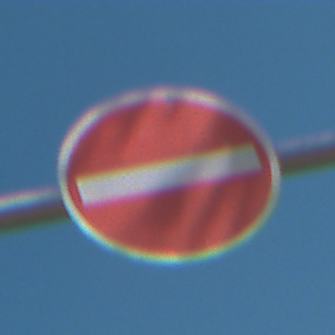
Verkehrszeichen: VerbotDerEinfahrt
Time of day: Midday
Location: Outdoor (Nature)
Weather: PartlyCloudy
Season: NotSpecified
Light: Natural